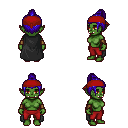
a pixel art fantasy rpg character, female body template, orc, green skin, black cape, red pants, blue short topknot hairstyle, red bandana, cloth bracers, four views (front, back, left, right), 2x2 character sprite sheet, small pixel art, hard edges, no anti-aliasing